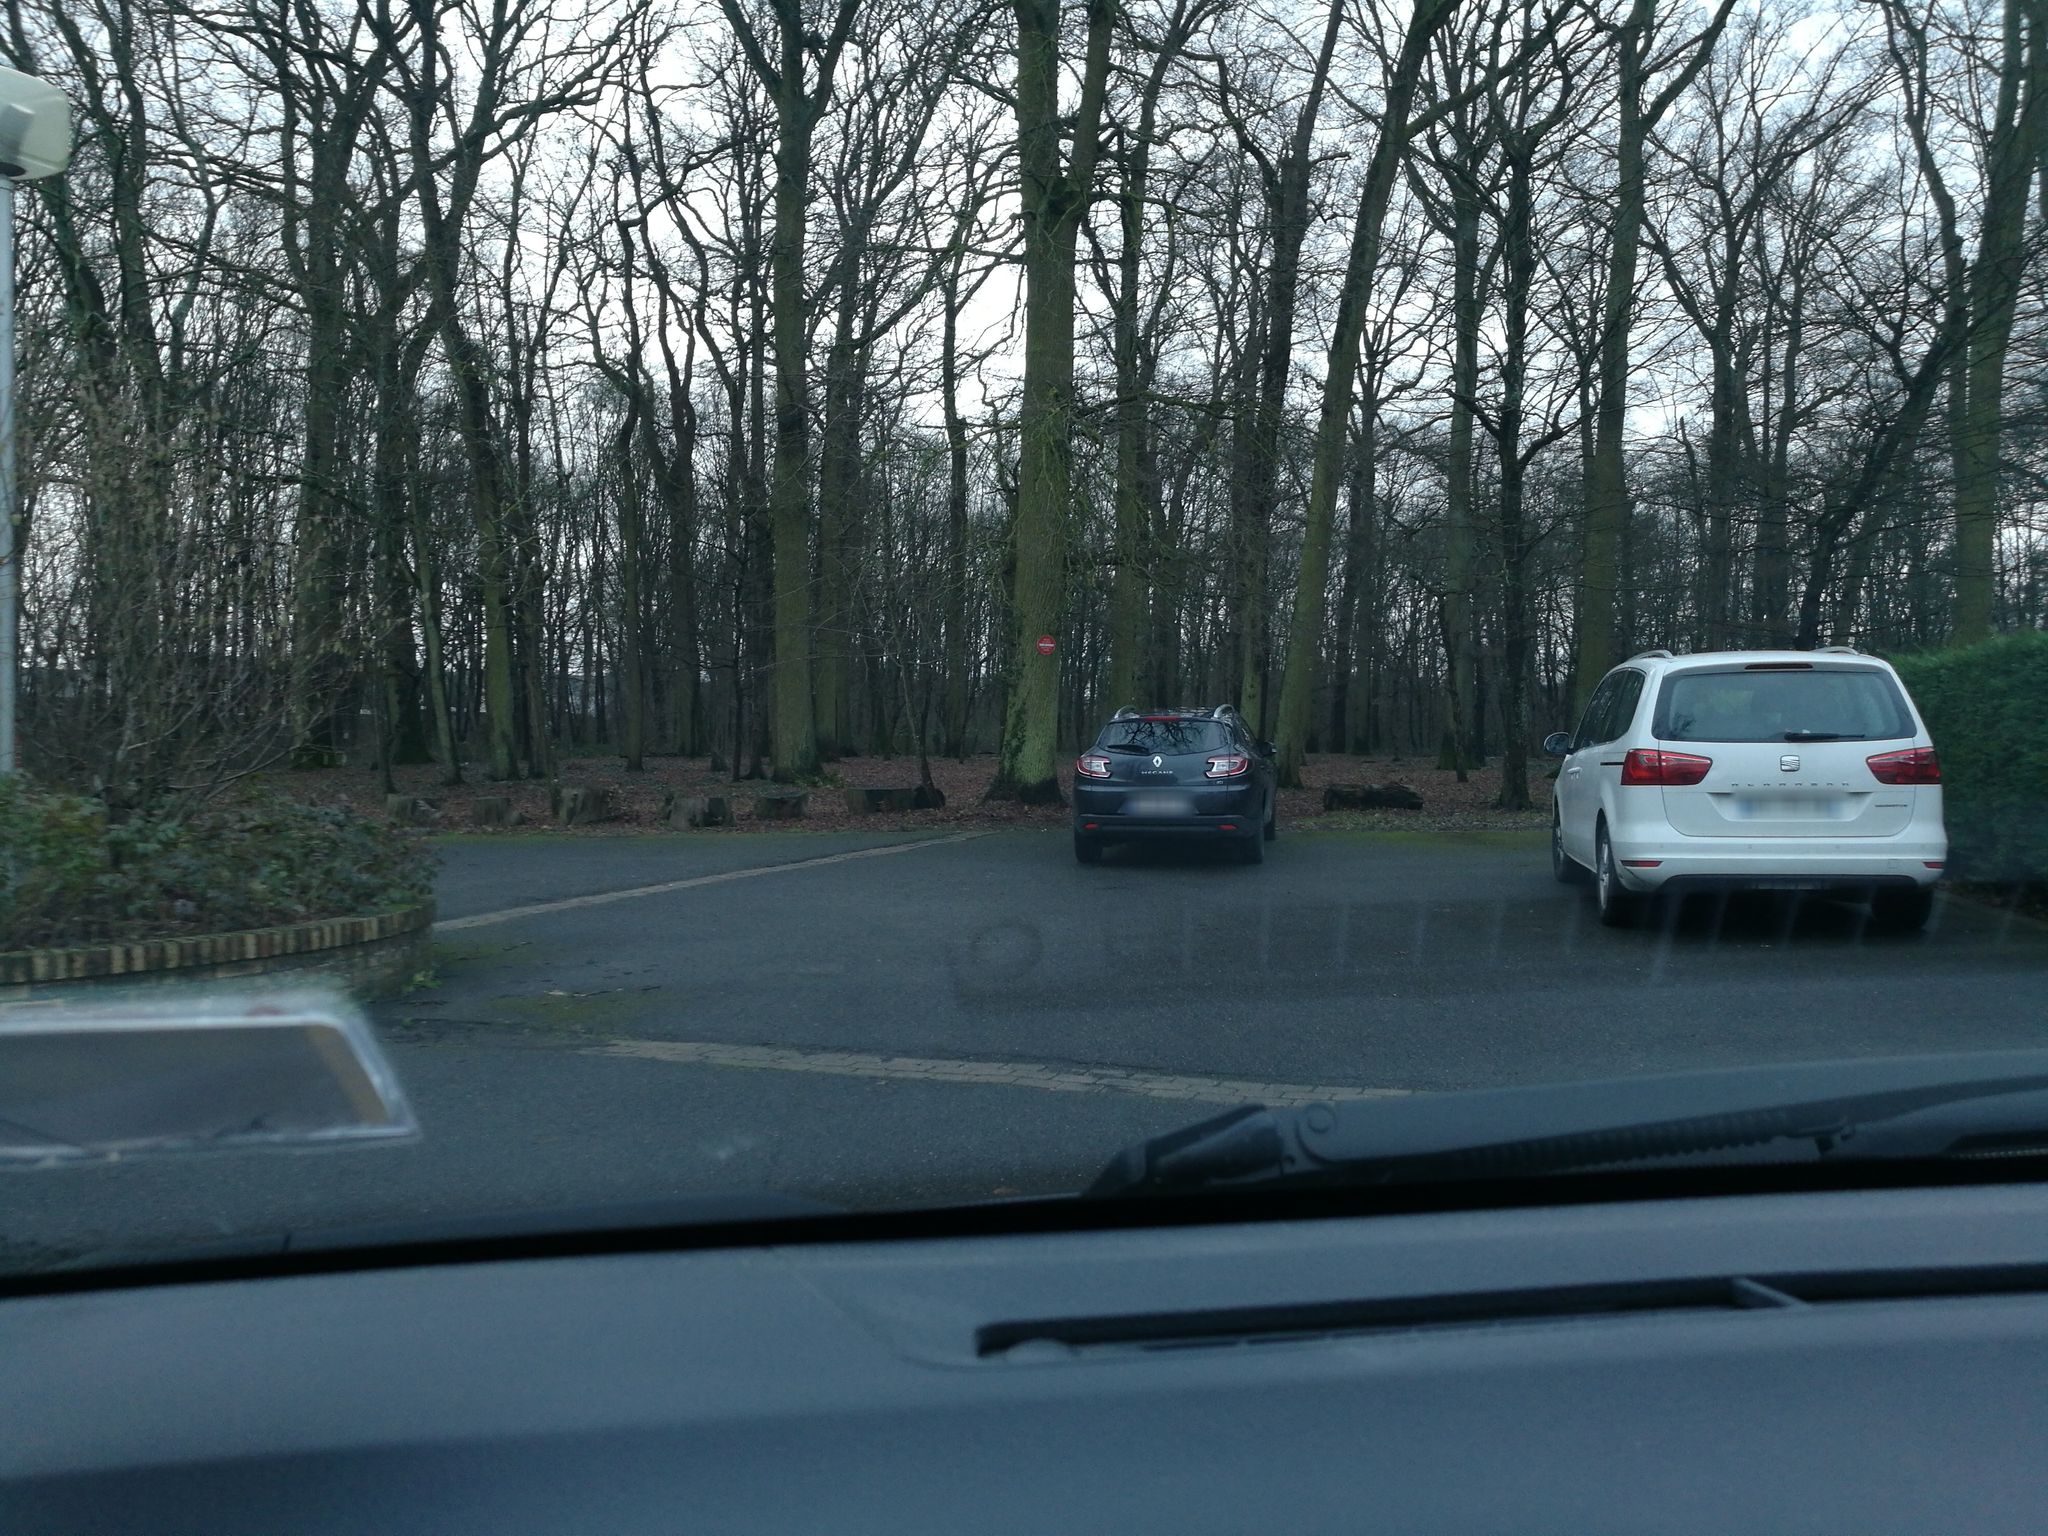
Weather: rainy
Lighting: day
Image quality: slightly poor
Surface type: driving surface
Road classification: residential, footway
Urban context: urban centre
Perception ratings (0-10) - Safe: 4.55, Lively: 5.86, Beautiful: 9.35, Boring: 4, Depressing: 1.2, Wealthy: 4.18